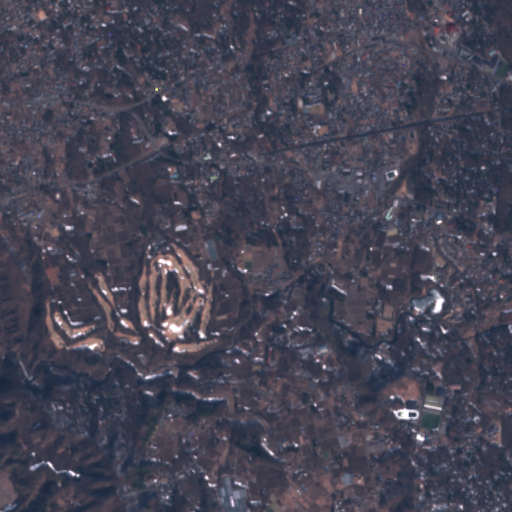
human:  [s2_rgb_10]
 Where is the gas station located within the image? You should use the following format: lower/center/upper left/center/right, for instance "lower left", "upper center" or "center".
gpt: The gas station is located in the upper right of the image.
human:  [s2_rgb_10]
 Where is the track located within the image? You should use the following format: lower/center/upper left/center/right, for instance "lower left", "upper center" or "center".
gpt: There is no track in the image.